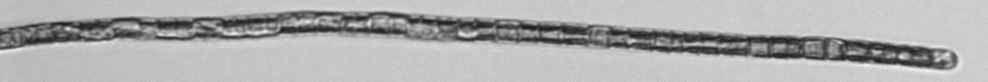
Label: Trichodesmium